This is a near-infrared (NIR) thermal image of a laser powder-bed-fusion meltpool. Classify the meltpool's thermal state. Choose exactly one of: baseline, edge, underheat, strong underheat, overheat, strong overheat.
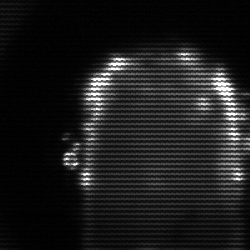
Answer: baseline